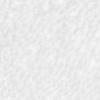
Label: no_change